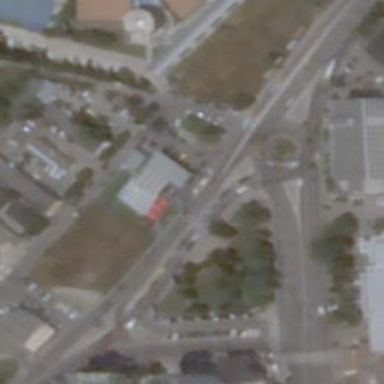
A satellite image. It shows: Roundabout on primary highway.